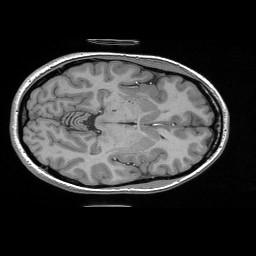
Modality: T1w
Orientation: axial